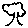
Label: tree